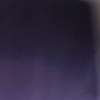
Label: space